Question: I'm really new in MIPS assembly and I am wondering can I do something like:

Not just three characters number, any length of X and Y
Please help If you know the algorithm or where can I find the code or algorithm
(Sorry I thought image might describe better and faster)
Thank you ...
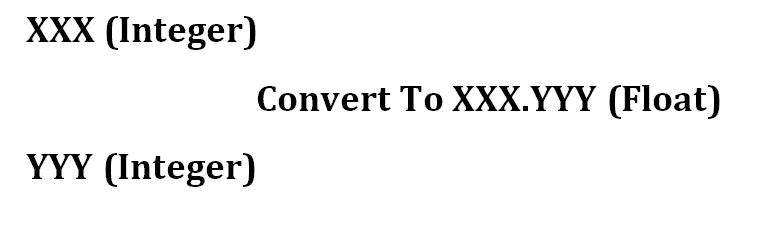
Answer: Consider the following pseudo-code:
'''
int x = input
int y = input
while y > 1:
y = y / 10
return x + y
'''
Of course you will have to be cognizant of the normal floating point precision sticking points, i.e. that this can only at best get you as close as possible to XXX.YYY given the representation.